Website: apple
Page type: customer-info-address
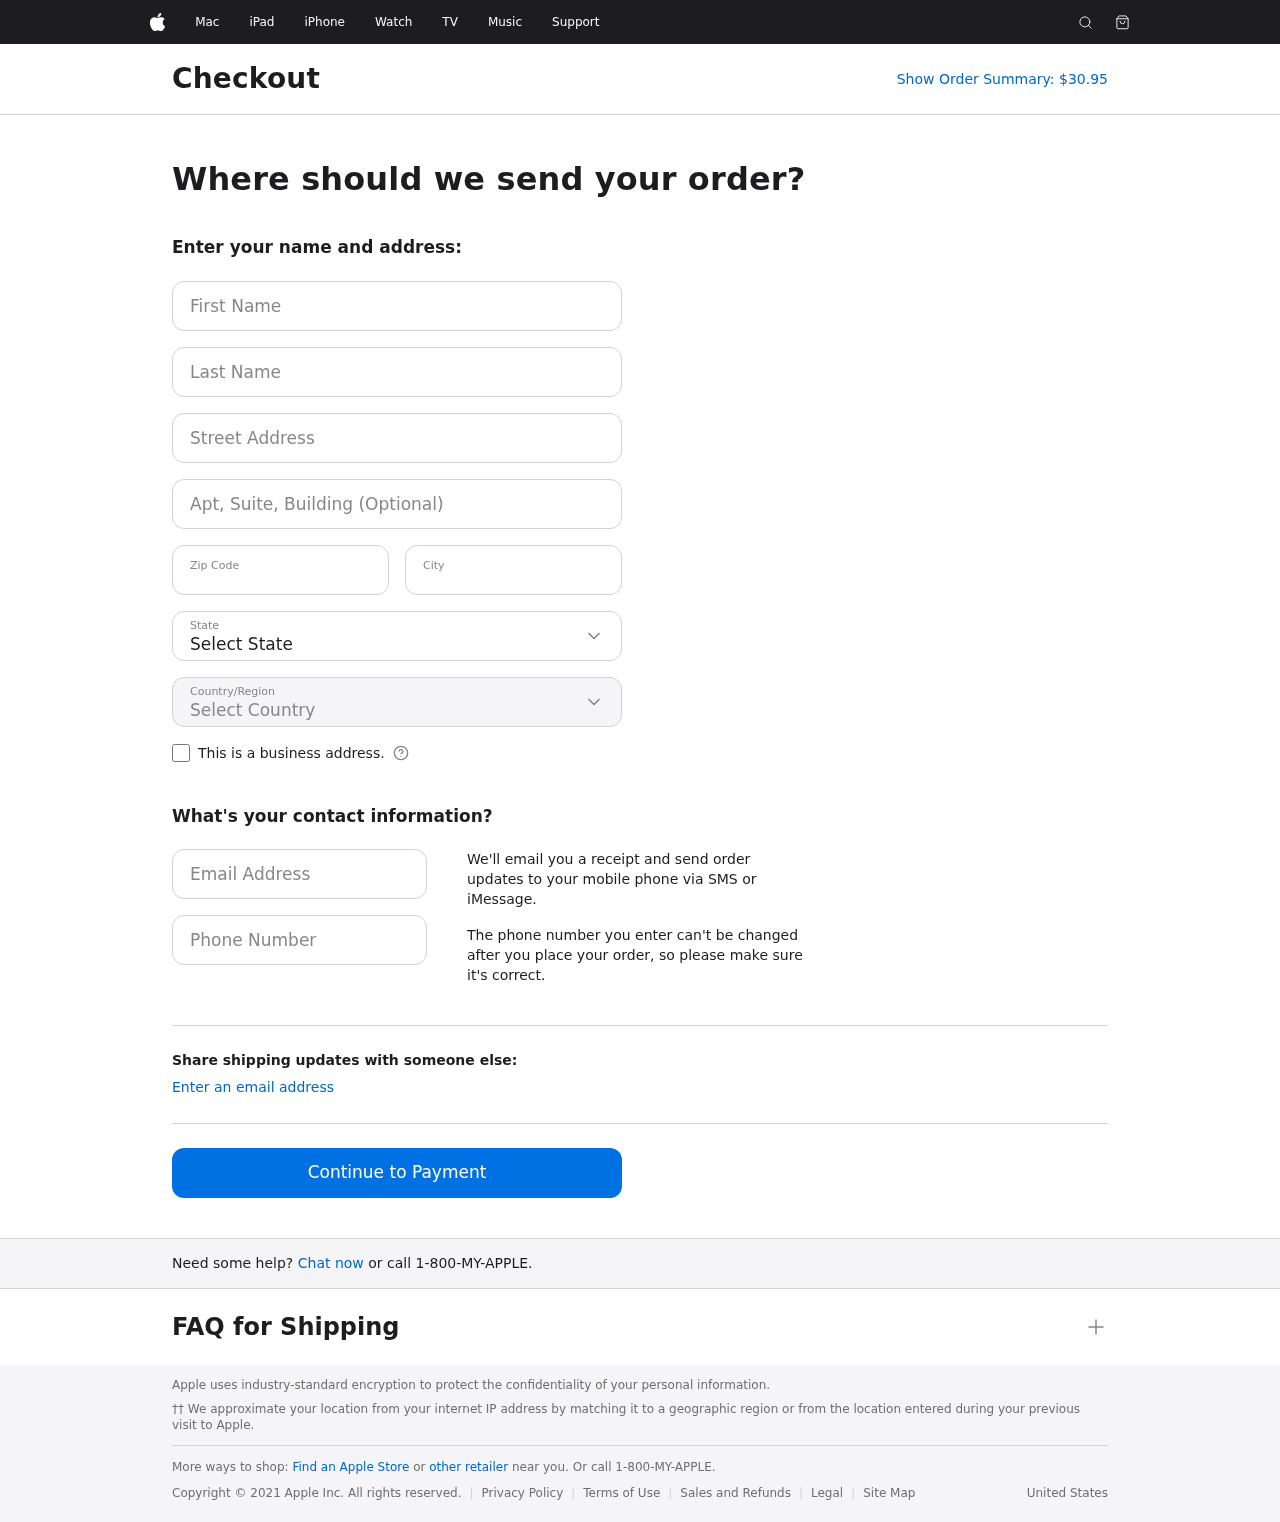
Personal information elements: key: PII_CITY
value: Reneemouth
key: PII_COUNTRY
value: United States
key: PII_EMAIL
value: tracysanchez@yahoo.com
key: PII_FIRSTNAME
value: Tracy
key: PII_LASTNAME
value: Sanchez
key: PII_PHONE
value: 4154750333
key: PII_POSTCODE
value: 45409
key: PII_STATE
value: Idaho
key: PII_STREET
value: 43044 Valerie Extensions
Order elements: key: ORDER_TOTAL
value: Show Order Summary: $30.95